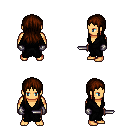
a pixel art fantasy rpg character, male body template, human, tanned skin, gray robe, gold greaves, brown unkempt hairstyle, metal gloves, dagger, four views (front, back, left, right), 2x2 character sprite sheet, small pixel art, hard edges, no anti-aliasing